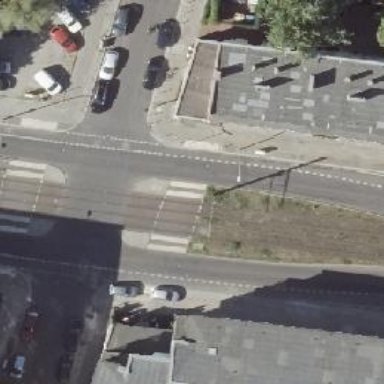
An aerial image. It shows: Tram crossing on the railway.